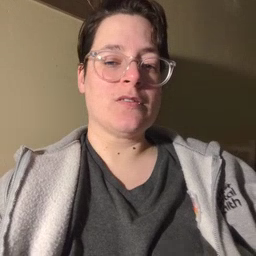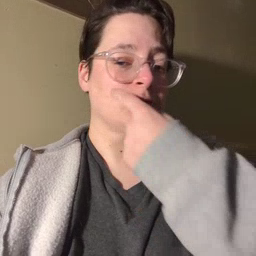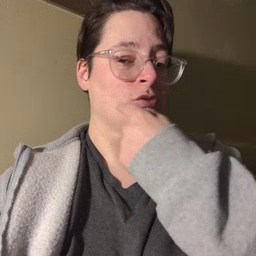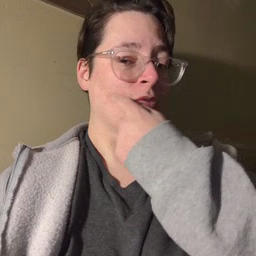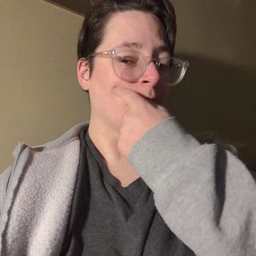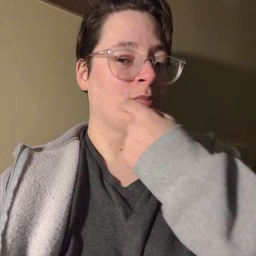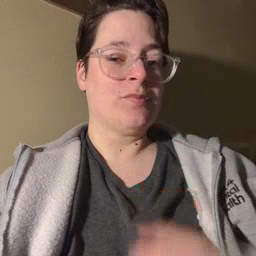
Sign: cheek